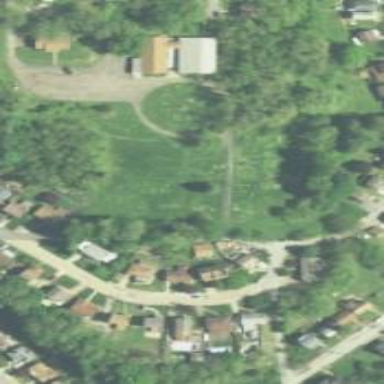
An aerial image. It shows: Grave yard.